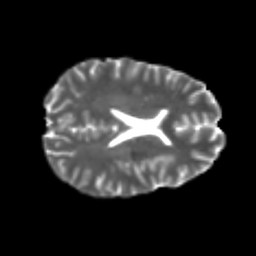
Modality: T2w
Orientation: axial
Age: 24
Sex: male
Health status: healthy
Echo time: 0.074 s